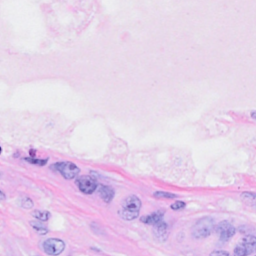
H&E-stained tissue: Breast